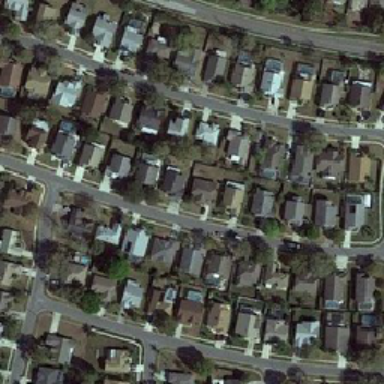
Several rows of houses are in the community marked by white lines .